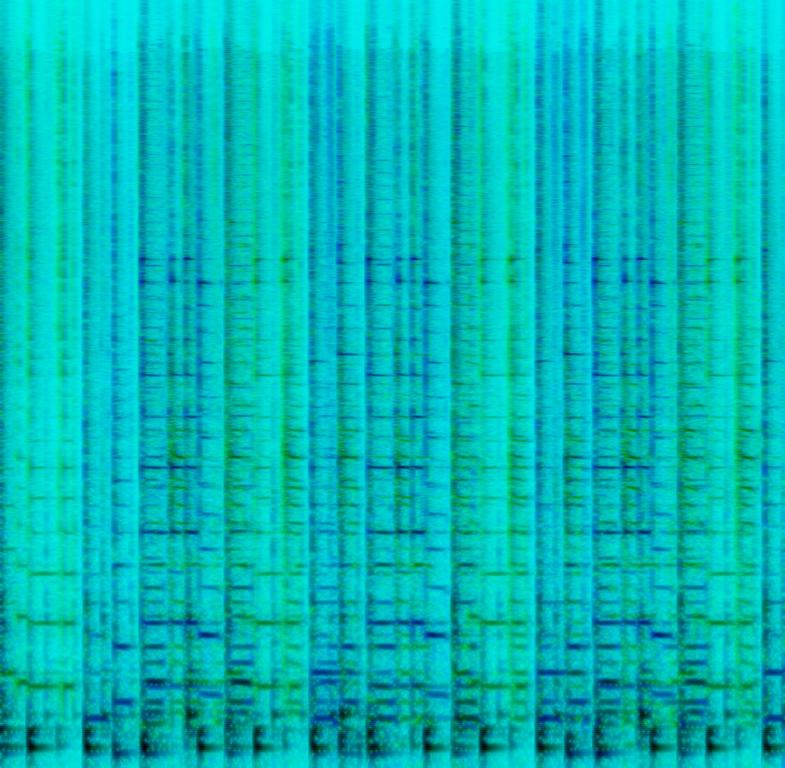
The low quality recording features a pop song that consists of a passionate male vocal singing over mellow kick hits, shimmering hi hats, wide electric guitar melody, syncopated snare and wooden percussion. The first half of the loop does not consist of the vocal, snare and hi hats. It sounds happy, fun and joyful.